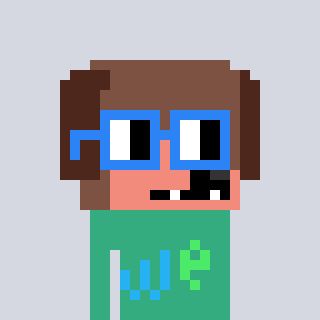
a pixel art character with square blue glasses, a dog-shaped head and a teal-colored body on a cool background